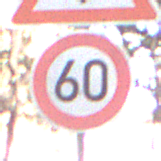
Verkehrszeichen: Geschwindigkeit60
Zusatzzeichen oben: SchneeOderEisglaette
Umgebung: Outdoor, Suburban
Tageszeit: MorningAfternoon
Wetter: PartlyCloudy
Licht: Natural
Jahreszeit: NotSpecified
Kontrast: LowContrast